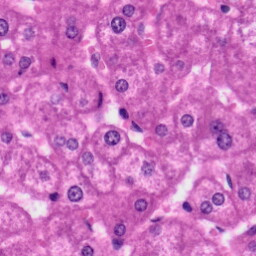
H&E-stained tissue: Liver